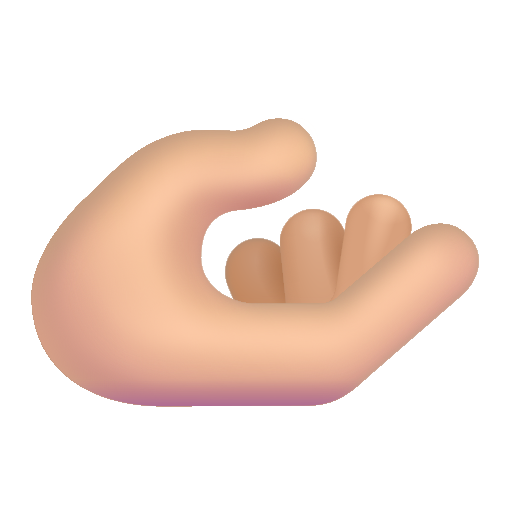
palm up hand color  light